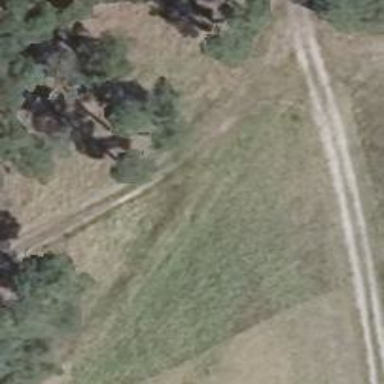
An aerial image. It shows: Sandy track road.